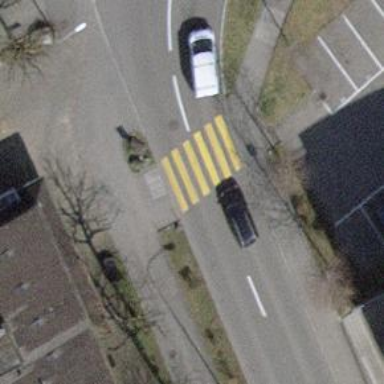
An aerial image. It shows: Uncontrolled zebra crossing with notable zebra markings.